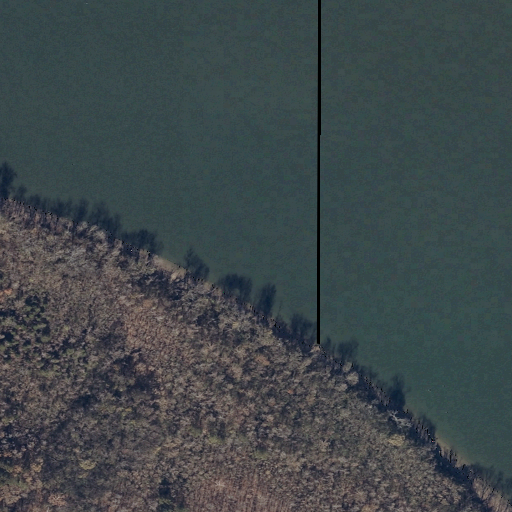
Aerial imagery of bar in Alabama named Lees Bar (historical) containing open water, deciduous forest, mixed forest, woody wetlands, grassland, and evergreen forest